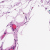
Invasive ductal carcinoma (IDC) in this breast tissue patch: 0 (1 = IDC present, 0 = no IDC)